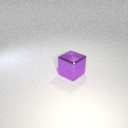
large purple metal cube